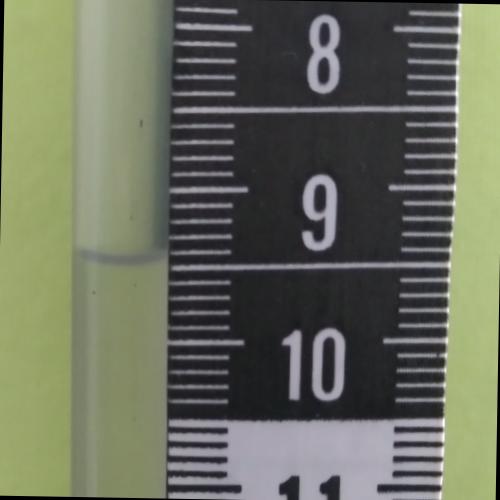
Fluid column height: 9.4 cm